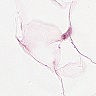
Metastatic tissue present: no